Question: I'm trying to link GA's User ID feature to my iOS app, but this doesn't seem to be working. From the documentation, I enables a User ID capable view (profile). Then, I set the userId field.
My code:
AppDelegate.m
'''
id<GAITracker> tracker = [[GAI sharedInstance] defaultTracker];
// You only need to set User ID on a tracker once. By setting it on the tracker, the ID will be
// sent with all subsequent hits.
[tracker set:@"&uid"
value:@"userIDTest"];
// This hit will be sent with the User ID value and be visible in User-ID-enabled views (profiles).
[tracker send:[[GAIDictionaryBuilder createEventWithCategory:@"User Test" // Event category (required)
action:@"User Sign In" // Event action (required)
label:nil // Event label
value:nil] build]]; // Event value
'''
However, in the analytics dashboard:

I can't seem to find one place where I can see the user id.
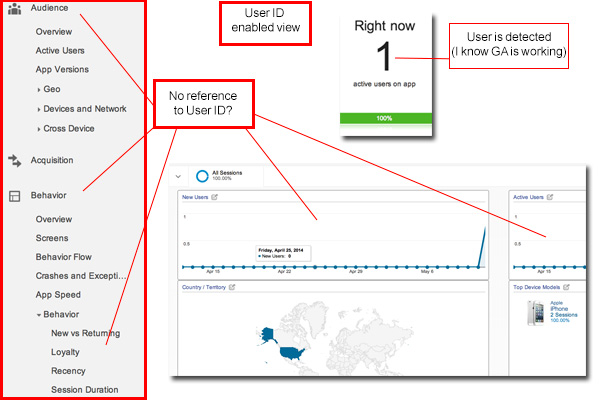
Answer: You cannot see the user id in Google Analytics at all. It's only there to unify data across devices. To view the user id, try adding a custom dimension which also records user id. Then you'll have access to view it in the interface.
More details on <URL>.